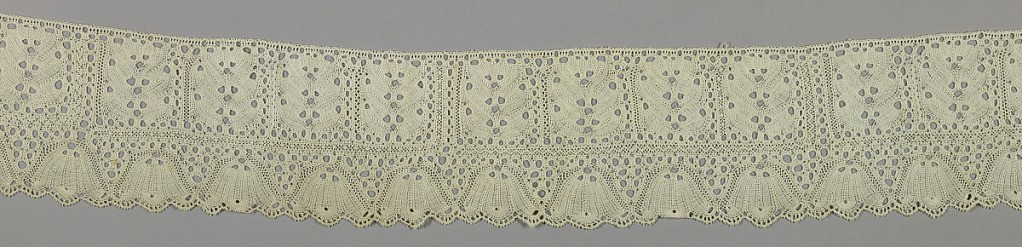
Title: Border
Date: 18th–19th century
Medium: linen Technique: bobbin lace
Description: Lace border in a provincial style has rows of square compartments containing a single leafy form. Just below is a narrow border with bell-shaped blossoms in a single row.